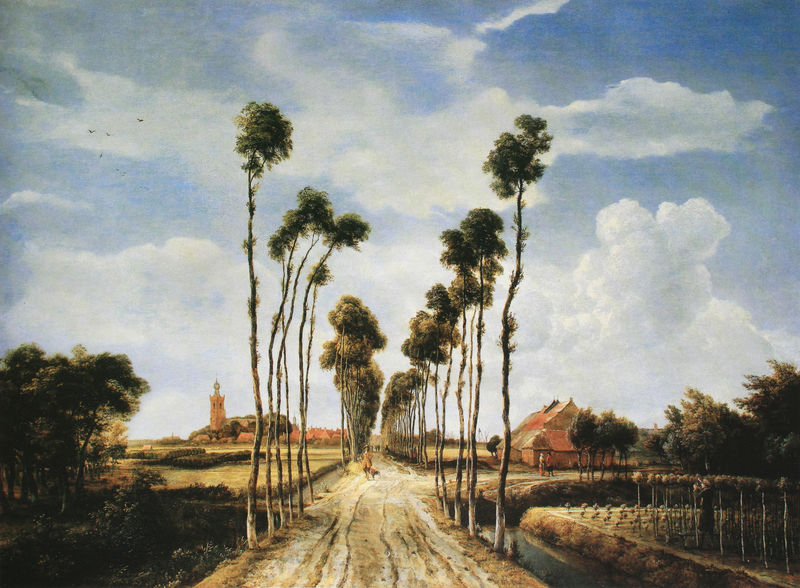
Titel: Die Allee von Middelharnis
Künstler: Meindert Hobbema
Standort: London
Institution: The Trustees of the National Gallery
Schlagwörter: baum, blau, gemälde, himmel, mann, wasser, wolken, bäume, fluss, grün, kirchturm, landschaft, menschen, sand, stadt, braun, frau, strasse, gras, haus, hund, rot, schloss, tier, weg, mensch, bach, erde, feld, felder, häuser, natur, pappel, pappeln, vögel, weite, hütte, kirche, sträucher, wald, bauern, turm, garten, trauben, sommer, ernte, furchen, getreide, korn, laufen, afrika, dorf, allee, bauernhof, hof, hütten, bauer, kreuzung, schlamm, bauernhaus, landwirtschaft, graben, alle, reben, hirte, lese, pfade, minarett, himmek, wolten, kircje